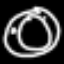
Label: donut